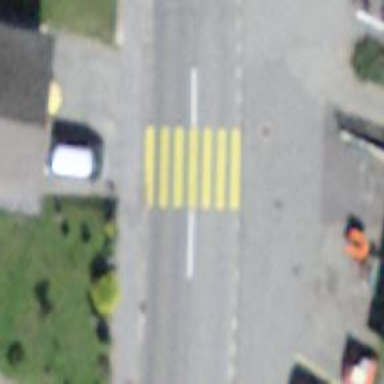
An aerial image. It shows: Marked road crossing.